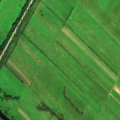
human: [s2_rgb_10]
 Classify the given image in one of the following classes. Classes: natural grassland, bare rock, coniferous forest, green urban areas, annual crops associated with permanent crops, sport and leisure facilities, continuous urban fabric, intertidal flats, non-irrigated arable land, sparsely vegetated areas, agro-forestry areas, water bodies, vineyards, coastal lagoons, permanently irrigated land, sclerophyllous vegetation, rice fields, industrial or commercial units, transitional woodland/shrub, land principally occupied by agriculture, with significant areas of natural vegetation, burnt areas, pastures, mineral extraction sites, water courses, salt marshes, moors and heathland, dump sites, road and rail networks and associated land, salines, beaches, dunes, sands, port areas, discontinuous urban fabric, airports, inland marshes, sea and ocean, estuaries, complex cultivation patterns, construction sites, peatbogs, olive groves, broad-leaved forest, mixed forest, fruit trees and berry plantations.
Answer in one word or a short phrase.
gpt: pastures, land principally occupied by agriculture, with significant areas of natural vegetation, water bodies